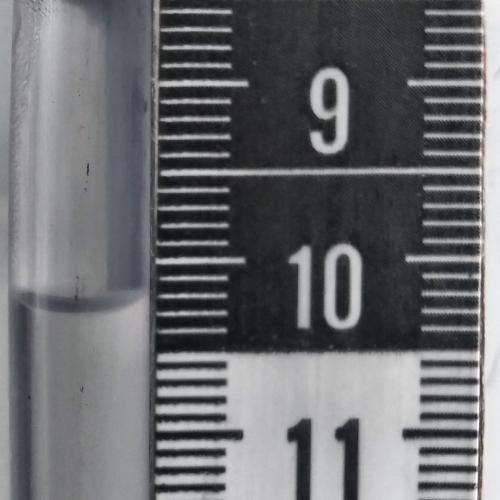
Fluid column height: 10.2 cm